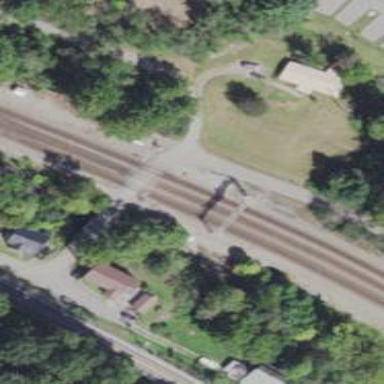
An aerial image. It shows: Railway level crossing.